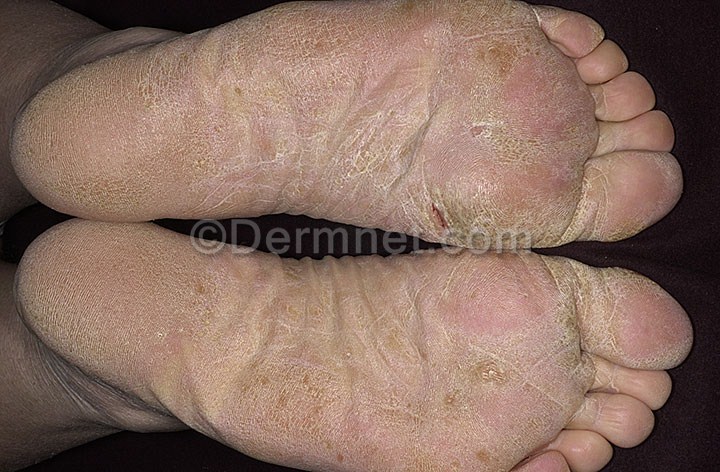
Disease: Tinea Ringworm Candidiasis and other Fungal Infections